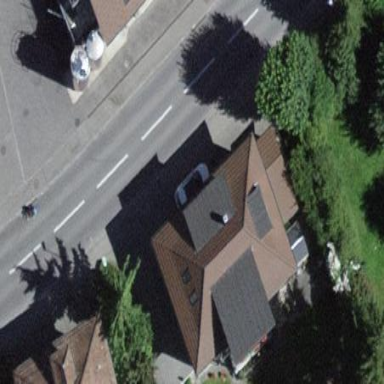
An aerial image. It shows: Hipped roof on residential building.